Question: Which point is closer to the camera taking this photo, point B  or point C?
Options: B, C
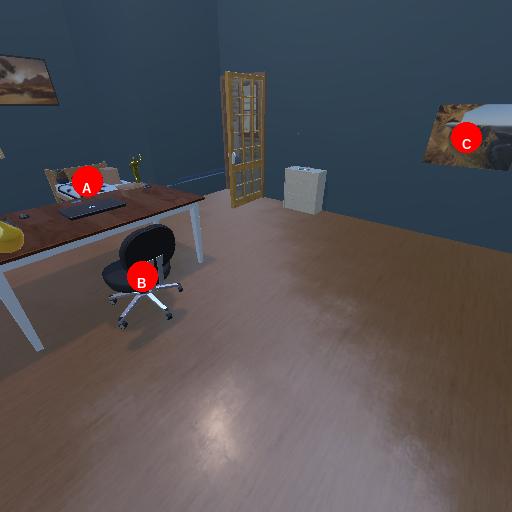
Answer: B